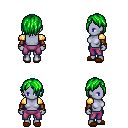
a pixel art fantasy rpg character, female body template, dark elf, purple skin, gold arm armor, magenta pants, green bangs hairstyle, cloth bracers, brown slippers, four views (front, back, left, right), 2x2 character sprite sheet, small pixel art, hard edges, no anti-aliasing